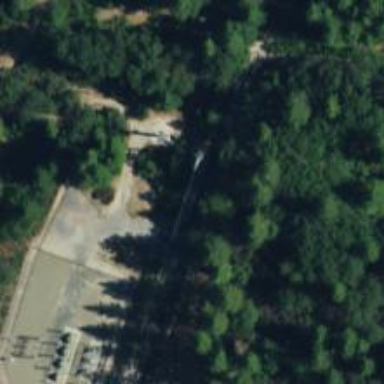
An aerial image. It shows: Power pole.